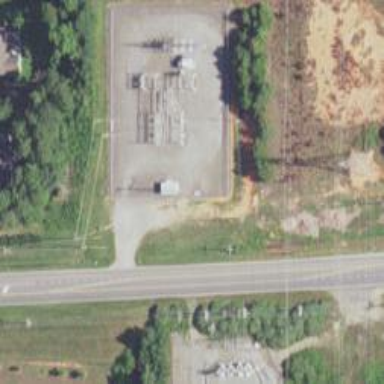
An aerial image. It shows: Distribution level power substation surrounded by fence.